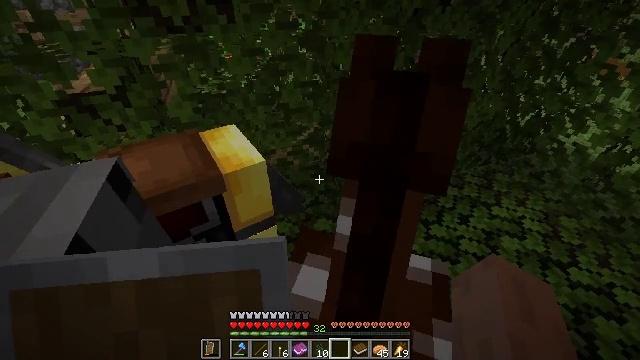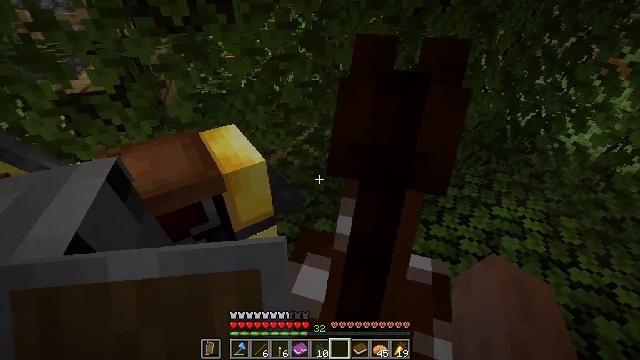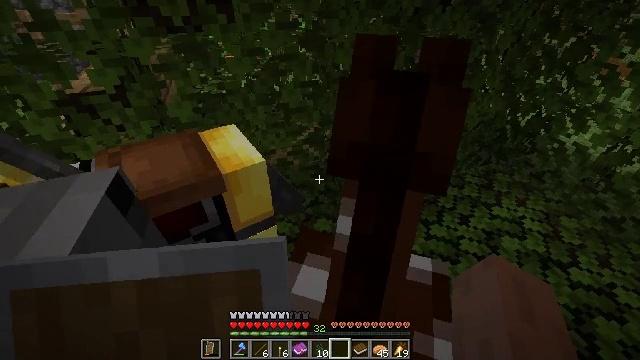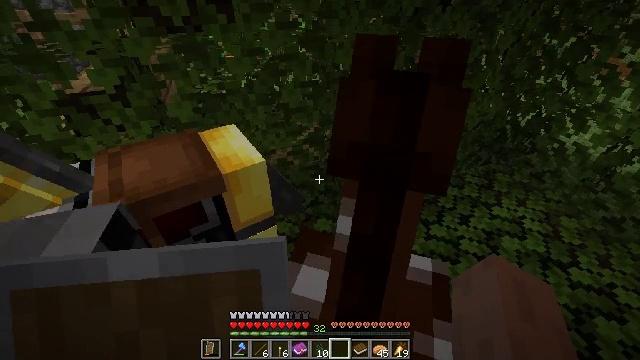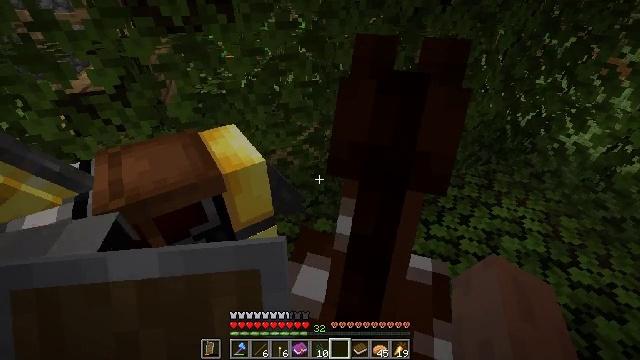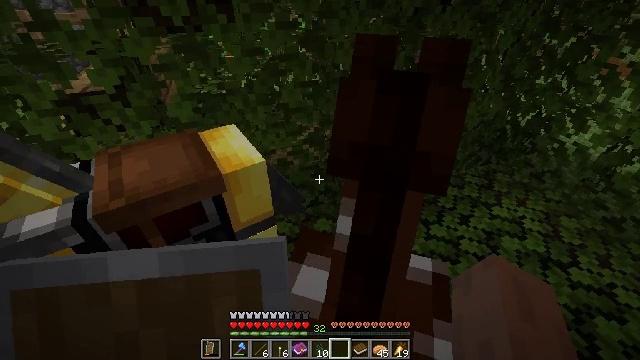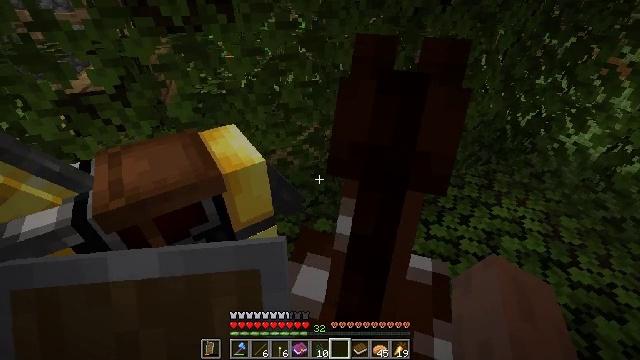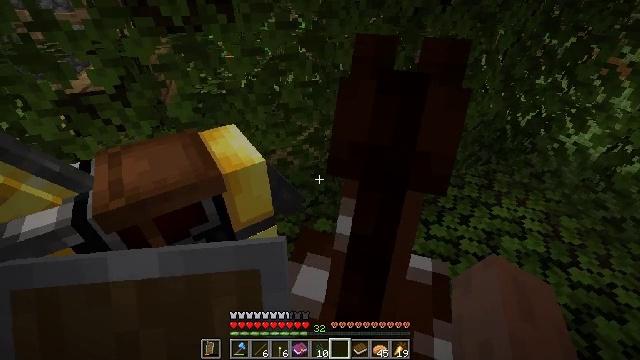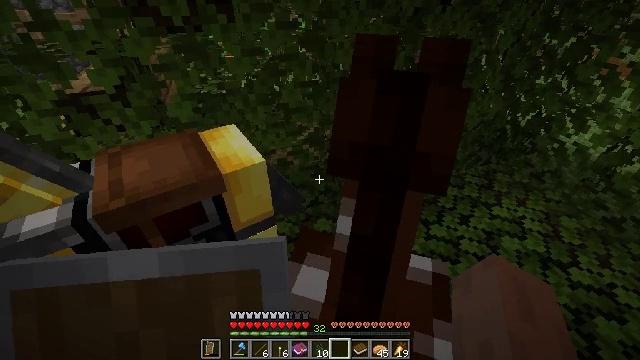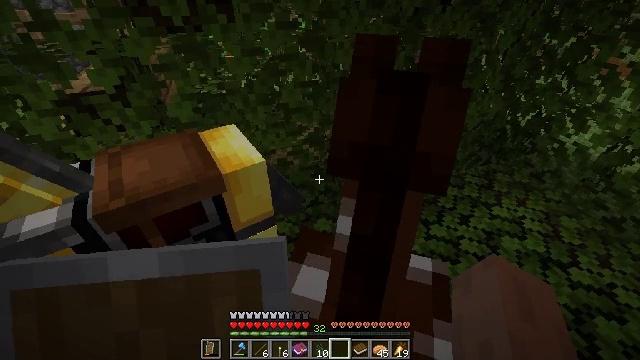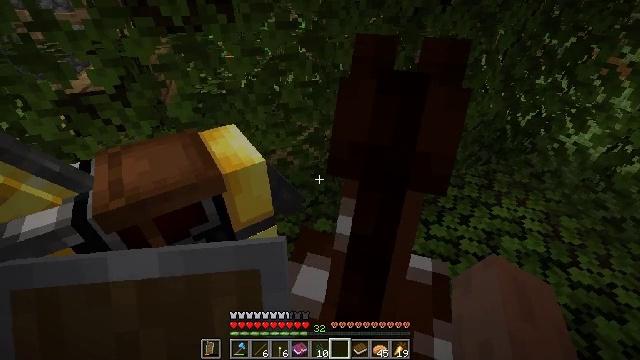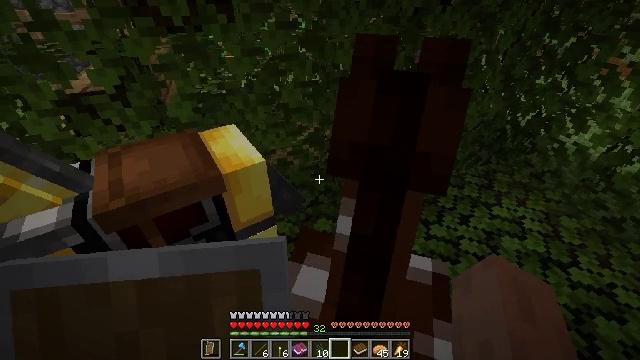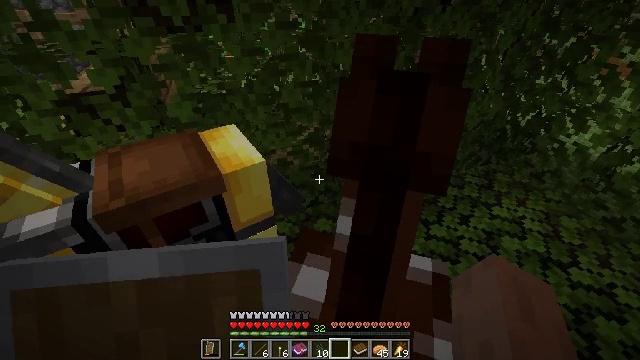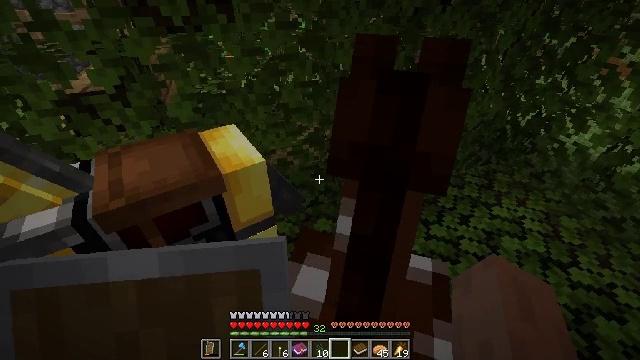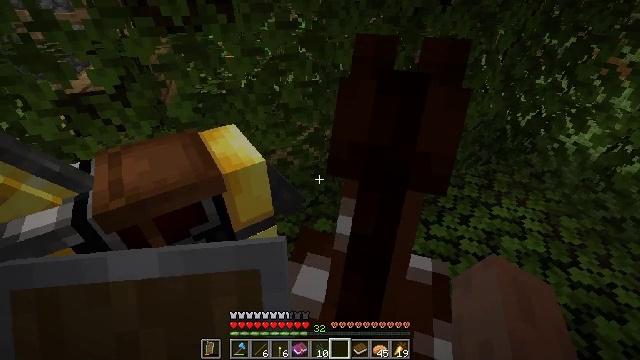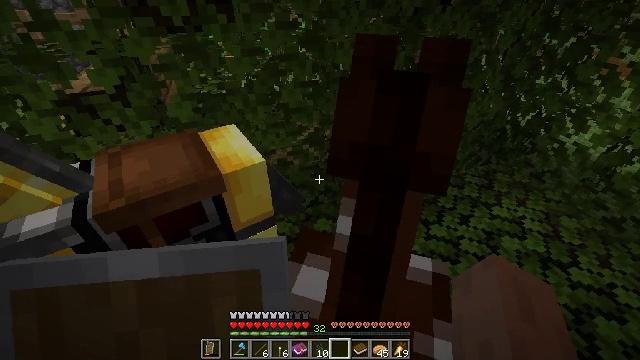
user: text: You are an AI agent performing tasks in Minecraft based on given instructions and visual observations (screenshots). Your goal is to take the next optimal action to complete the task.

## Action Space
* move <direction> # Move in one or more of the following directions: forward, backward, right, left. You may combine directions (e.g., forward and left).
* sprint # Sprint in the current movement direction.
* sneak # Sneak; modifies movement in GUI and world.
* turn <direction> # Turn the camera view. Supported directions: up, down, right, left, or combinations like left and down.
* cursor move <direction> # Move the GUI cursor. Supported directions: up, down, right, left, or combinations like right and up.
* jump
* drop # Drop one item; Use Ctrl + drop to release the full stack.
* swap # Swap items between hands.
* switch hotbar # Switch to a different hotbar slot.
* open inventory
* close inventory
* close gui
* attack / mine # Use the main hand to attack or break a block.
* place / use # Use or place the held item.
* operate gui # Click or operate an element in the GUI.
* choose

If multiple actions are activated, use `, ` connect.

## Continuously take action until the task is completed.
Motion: motion action
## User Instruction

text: Drop a suspicious stew.
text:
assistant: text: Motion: close inventory
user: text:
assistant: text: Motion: close inventory
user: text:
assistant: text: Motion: no_op
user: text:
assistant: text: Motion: no_op
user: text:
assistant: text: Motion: open inventory
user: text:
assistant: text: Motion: open inventory
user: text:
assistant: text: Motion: open inventory
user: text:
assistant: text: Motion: no_op
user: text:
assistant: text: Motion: no_op
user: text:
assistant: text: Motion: no_op
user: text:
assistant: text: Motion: no_op
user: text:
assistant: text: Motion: no_op
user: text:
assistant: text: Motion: no_op
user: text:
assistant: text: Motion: no_op
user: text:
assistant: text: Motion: no_op
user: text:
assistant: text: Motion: turn right
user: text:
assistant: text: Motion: turn right
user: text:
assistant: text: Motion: turn right
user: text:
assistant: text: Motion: no_op
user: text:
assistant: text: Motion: no_op
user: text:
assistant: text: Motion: no_op
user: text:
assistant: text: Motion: close inventory
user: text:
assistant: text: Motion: close inventory
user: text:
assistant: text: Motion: turn left and up, close inventory
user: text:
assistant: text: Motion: turn left
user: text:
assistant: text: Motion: move forward, turn left
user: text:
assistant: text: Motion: move forward, turn left
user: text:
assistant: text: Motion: move forward, turn left
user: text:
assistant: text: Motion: no_op
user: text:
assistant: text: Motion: move forward